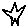
Label: star